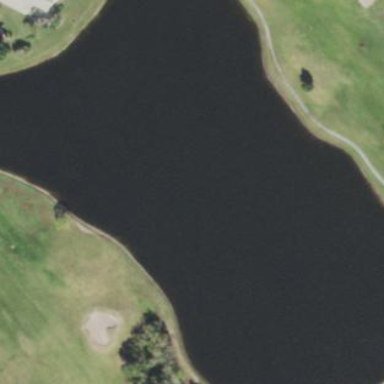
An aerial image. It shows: Water hazard in golf course. The hazard is natural water feature.